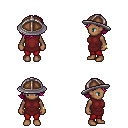
a pixel art fantasy rpg character, female body template, human, dark skin, maroon tunic, red pants, pink swoop hairstyle, chain helm, bracelets, four views (front, back, left, right), 2x2 character sprite sheet, small pixel art, hard edges, no anti-aliasing